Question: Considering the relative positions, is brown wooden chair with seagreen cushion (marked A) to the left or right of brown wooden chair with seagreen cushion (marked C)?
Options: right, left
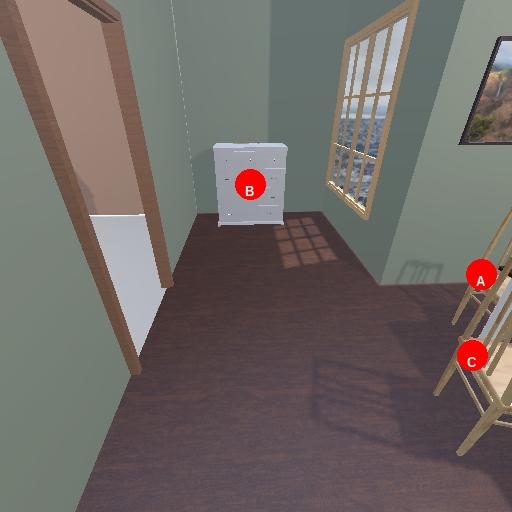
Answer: right